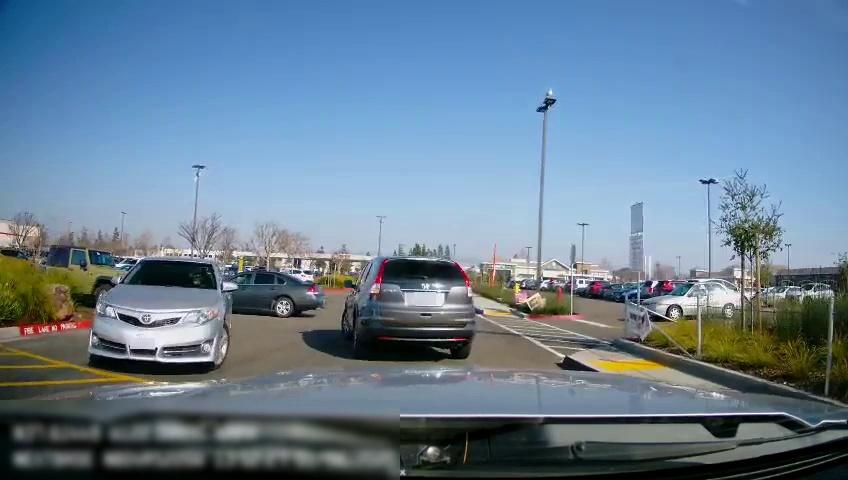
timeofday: Day
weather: Sunny
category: Drivable Space
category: Vehicles | SUV
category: Vehicles | Car
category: Vehicles | Car